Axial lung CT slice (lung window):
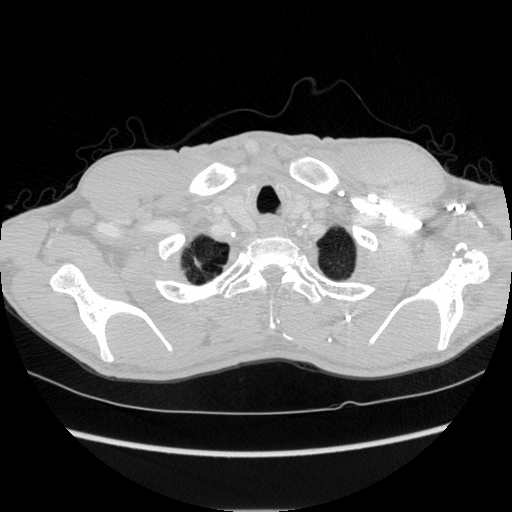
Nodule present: no